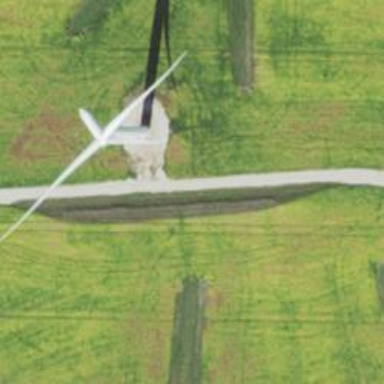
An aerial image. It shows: Wind generator using wind turbines of horizontal axis.